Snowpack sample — Loveland Pass, Silver Plume, Colorado, USA (1/12/25, 11:40 AM MST)
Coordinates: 39.66, -105.88
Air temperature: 7 °F
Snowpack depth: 140 cm
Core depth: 10 cm
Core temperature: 41 °F
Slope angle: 11°, slope face: 30°
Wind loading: high
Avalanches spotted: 2
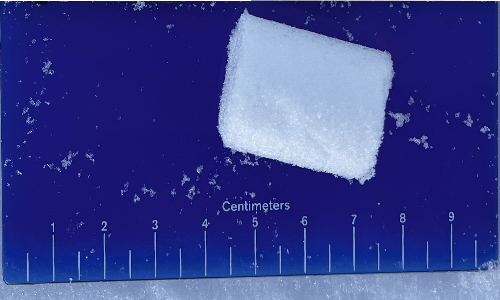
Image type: core
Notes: Pilot using slightly modified coring method that took too large segment for snow profile picturing, advised not to use in higher level models. Two avalanche on south face nearby, partially cloudy with light snow in the last 24 hours. Lots of wind loading on eastern features.